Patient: sex M, age 28
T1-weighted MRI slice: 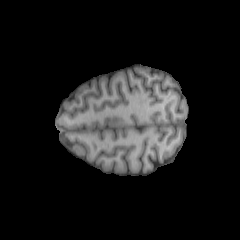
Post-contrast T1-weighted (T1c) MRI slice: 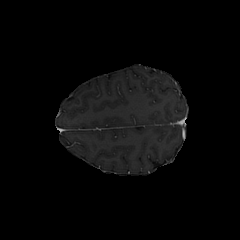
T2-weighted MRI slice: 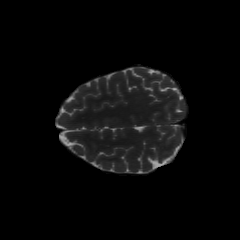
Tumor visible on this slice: no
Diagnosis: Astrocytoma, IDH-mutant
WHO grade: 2